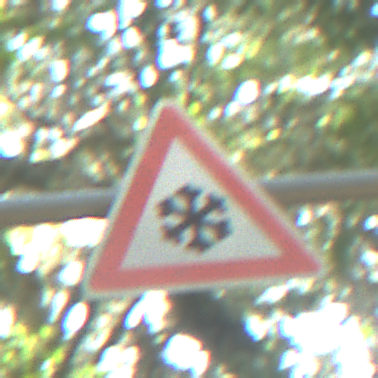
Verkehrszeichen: SchneeOderEisglaette
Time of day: Midday
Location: Outdoor (Nature)
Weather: Clear
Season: NotSpecified
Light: Natural